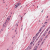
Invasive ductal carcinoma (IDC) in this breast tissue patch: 0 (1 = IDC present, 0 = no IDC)